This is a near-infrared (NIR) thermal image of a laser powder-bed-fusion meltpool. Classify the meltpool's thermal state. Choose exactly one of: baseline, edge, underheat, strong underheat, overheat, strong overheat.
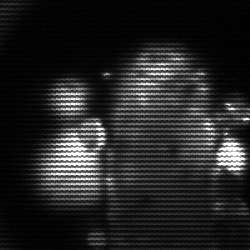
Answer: strong underheat